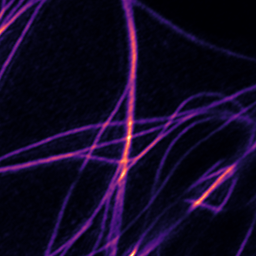
Label: Super-resolution Microtubules image